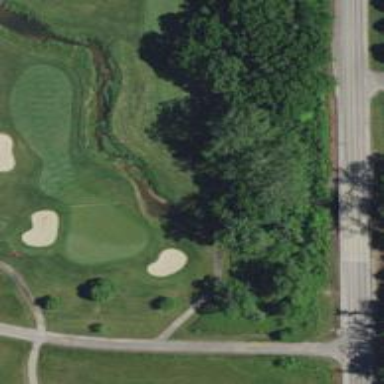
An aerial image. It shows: Service road on bridge for golf carts.